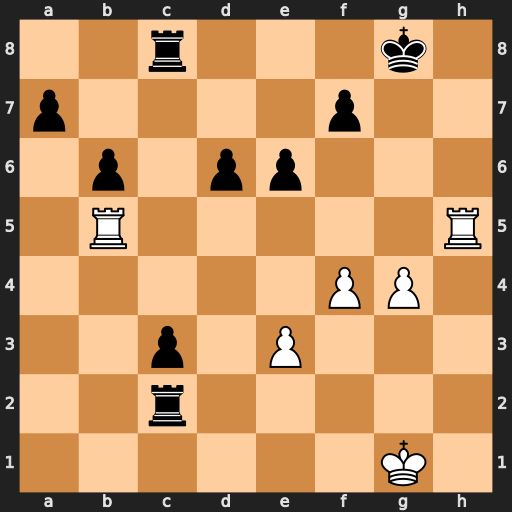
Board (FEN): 2r3k1/p4p2/1p1pp3/1R5R/5PP1/2p1P3/2r5/6K1
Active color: w
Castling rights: -
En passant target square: -
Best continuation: Rbg5+ Kf8 Rh8+ Ke7 Rxc8